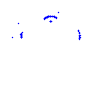
Particle: proton